Interaction volume radius: 5 \u00c5
Interaction volume height: 25 \u00c5
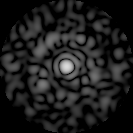
Disorder parameter: 0.7893